Question: previously i used this code to check file version:
'''
dim file_version as string
file_version = FileVersionInfo.GetVersionInfo(my file).FileVersion
'''
the problem is when i check the file version with manual (properties in Explorer) i get the version is "1.8.12.0" but when i use this code i get "1.8L"
see my screenshot

any idea for this?
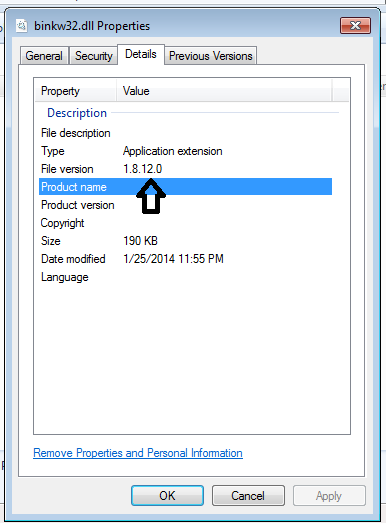
Answer: Something seems to be incorrectly stored within 'binkw32.dll' because 'FileVersion' returns instead - it returns me '1.22W' because I have a little newer version. There is a workaround, build version info manually:
'''
Dim myFileVersionInfo As FileVersionInfo = FileVersionInfo.GetVersionInfo("...")
Dim version = String.Format("{0}.{1}.{2}.{3}", myFileVersionInfo.FileMajorPart,
myFileVersionInfo.FileMajorPart,
myFileVersionInfo.FileBuildPart,
myFileVersionInfo.FilePrivatePart)
'''
Given that, 'version' contains '1.8.22.00' now (as I have this version).